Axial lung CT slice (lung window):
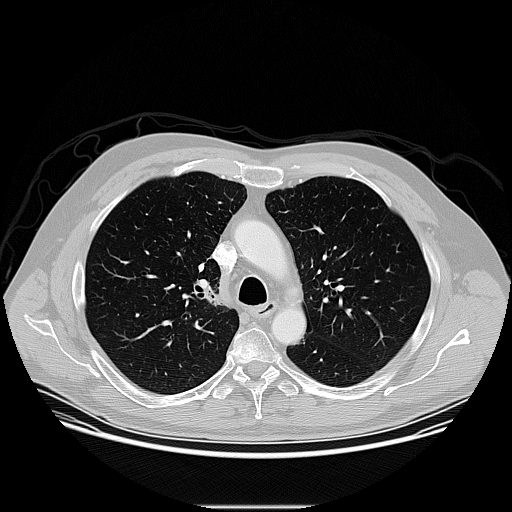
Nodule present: no